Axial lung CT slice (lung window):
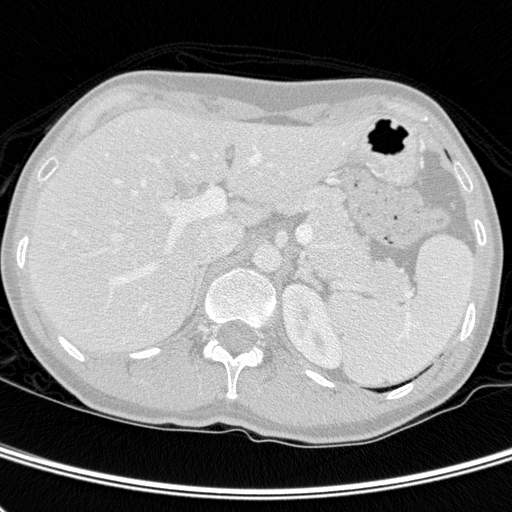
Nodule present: no